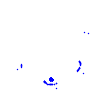
Particle: electron